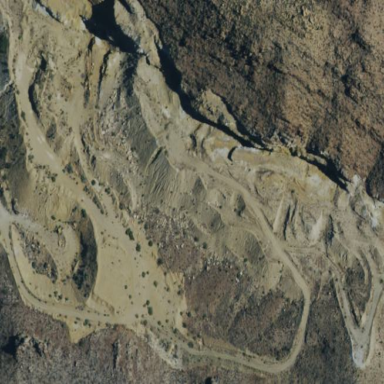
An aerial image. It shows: Quarry area.